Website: walmart
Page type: customer-info-address
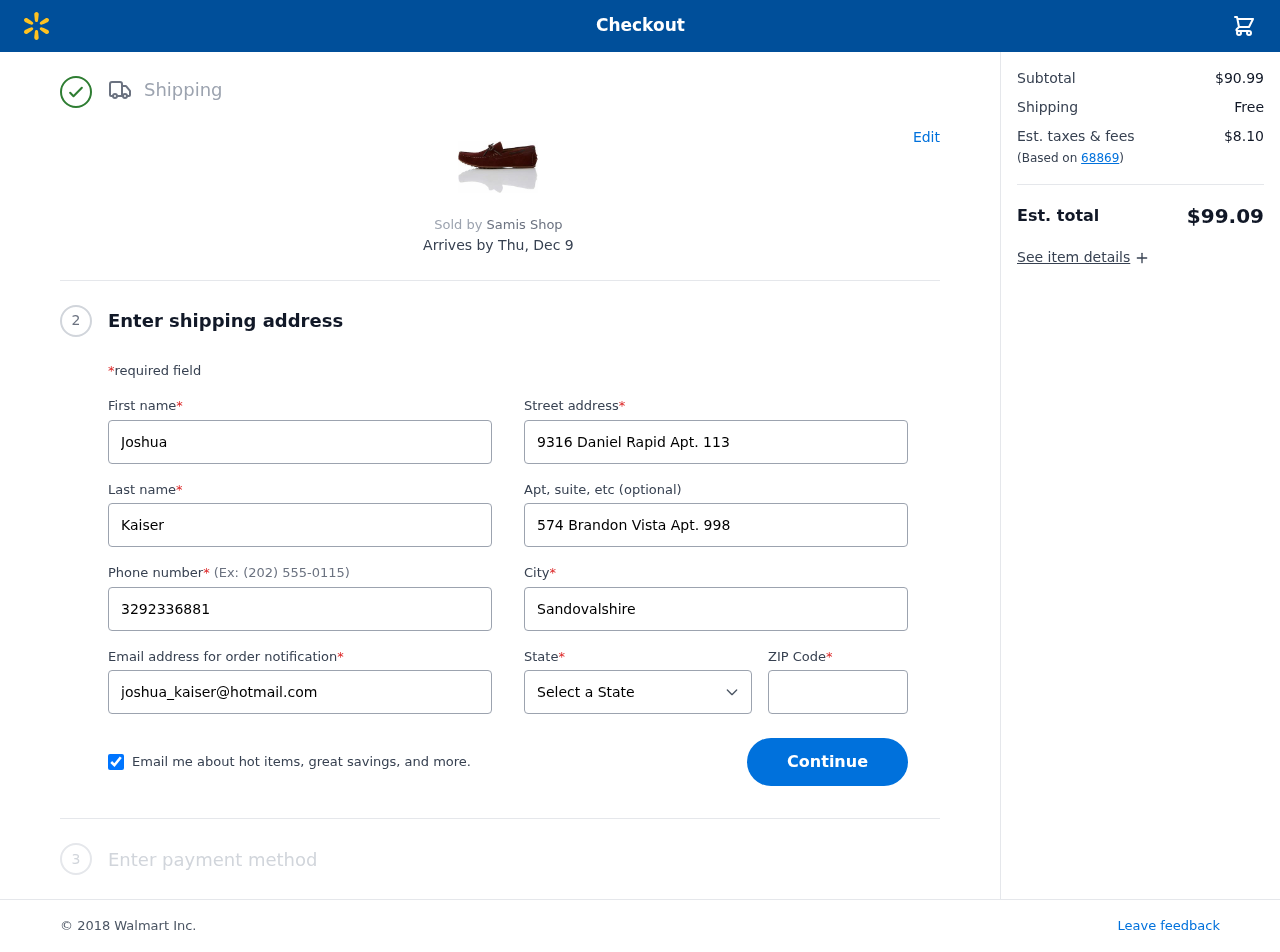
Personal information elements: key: PII_CITY
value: Sandovalshire
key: PII_EMAIL
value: joshua_kaiser@hotmail.com
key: PII_FIRSTNAME
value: Joshua
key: PII_LASTNAME
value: Kaiser
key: PII_PHONE
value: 3292336881
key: PII_POSTCODE
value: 68869
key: PII_STATE
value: Georgia
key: PII_STREET
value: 9316 Daniel Rapid Apt. 113
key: PII_STREET2
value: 574 Brandon Vista Apt. 998
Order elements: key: ORDER_DELIVERY_DATE
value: Thu, Dec 9
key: ORDER_SUBTOTAL
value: $90.99
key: ORDER_SHIPPING_COST
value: Free
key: ORDER_TAX
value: $8.10
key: ORDER_TOTAL
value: $99.09